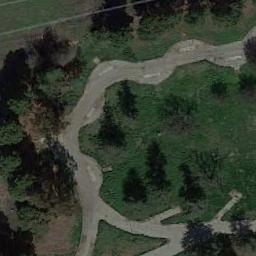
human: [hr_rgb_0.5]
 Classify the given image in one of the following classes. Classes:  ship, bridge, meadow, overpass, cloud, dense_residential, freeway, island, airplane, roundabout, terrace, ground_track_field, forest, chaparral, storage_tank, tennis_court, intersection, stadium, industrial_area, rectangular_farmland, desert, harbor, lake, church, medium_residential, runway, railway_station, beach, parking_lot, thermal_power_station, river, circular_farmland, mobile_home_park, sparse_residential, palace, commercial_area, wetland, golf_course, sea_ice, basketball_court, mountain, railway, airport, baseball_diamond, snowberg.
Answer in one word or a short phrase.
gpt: meadow